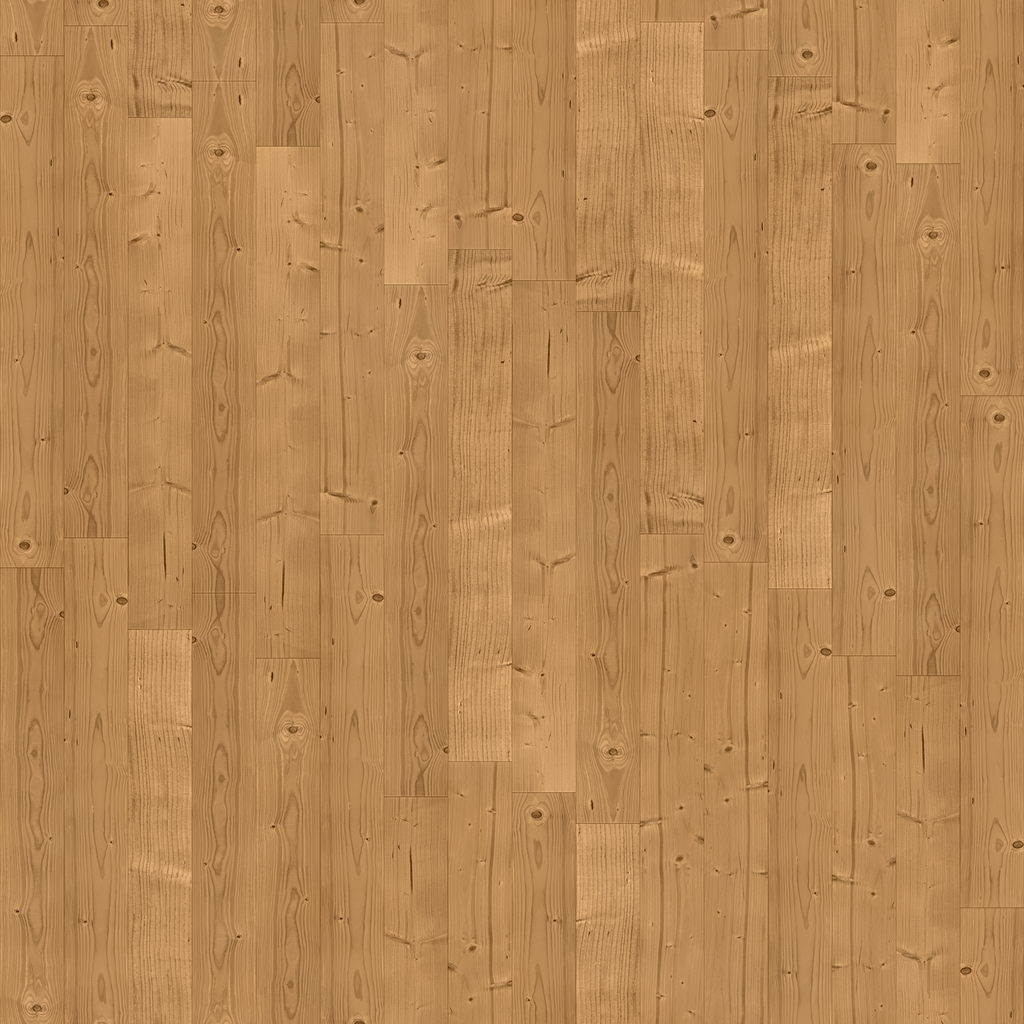
Texture map type: Color